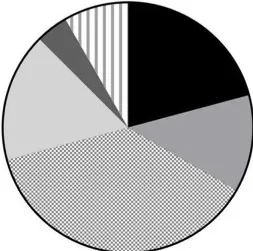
(E) variant domains of cases listed in Table 1. In 24 cases, we found 5 domains: extracellular (5/24), bateman module (3/24), UF21(9/24), CNBH(4/24), and signal peptide(1/24). The other two cases were not available (2/24).
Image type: radiology (spect)